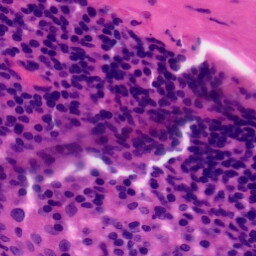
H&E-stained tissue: Tonsil